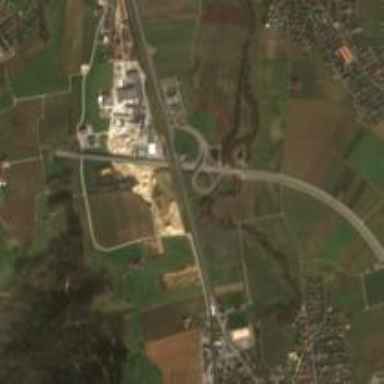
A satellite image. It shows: Motorway junction.